Question: I've used ASP.NET MVC5 in my project and I've used custom model binding in it.
when I'm getting the value of IsActive property in my model, I faced a problem.IsActive value must be "true" or "false" but I got
How can I get the correct value?
'''
public class BaseModelBinder<TModel> : IModelBinder where TModel : class, new()
{
public virtual object BindModel(ControllerContext controllerContext, ModelBindingContext bindingContext)
{
TModel model = (TModel)bindingContext.Model ?? new TModel();
ICollection<string> propertyNames = bindingContext.PropertyMetadata.Keys;
foreach (var propertyName in propertyNames)
{
var value = GetValue(bindingContext, propertyName);
model.SetPropertyValue(propertyName, value);
}
return model;
}
private string GetValue(ModelBindingContext context, string name)
{
name = (context.ModelName == "" ? "" : context.ModelName + ".") + name;
ValueProviderResult result = context.ValueProvider.GetValue(name);
if (result == null || result.AttemptedValue == "")
{
return "<Not Specified>";
}
else
{
return (string)result.AttemptedValue;
}
}
}
'''

>
'''
@using System.ComponentModel
@using Kendo.Mvc.UI
@model Jahan.Blog.ViewModel.ArticleViewModel
@{
ViewBag.Title = "Edit";
}
<h2>Edit</h2>
@using (Html.BeginForm())
{
@Html.AntiForgeryToken()
<div class="form-horizontal">
<h4>Article</h4>
<hr />
@Html.ValidationSummary(true)
<div class="form-group">
@Html.LabelFor(model => model.IsActive, htmlAttributes: new { @class = "control-label col-md-2" })
<div class="col-md-10">
@Html.CheckBoxFor(model => model.IsActive)
@Html.ValidationMessageFor(model => model.IsActive)
</div>
</div>
<div class="form-group">
@Html.LabelFor(model => model.IsActiveNewComment, htmlAttributes: new { @class = "control-label col-md-2" })
<div class="col-md-10">
@Html.CheckBoxFor(model => model.IsActiveNewComment)
@Html.ValidationMessageFor(model => model.IsActiveNewComment)
</div>
</div>
<div class="form-group">
<div class="col-md-offset-2 col-md-10">
<input type="submit" value="Save" class="btn btn-default" />
</div>
</div>
</div>
}
<div>
@Html.ActionLink("Back to List", "Index")
</div>
'''
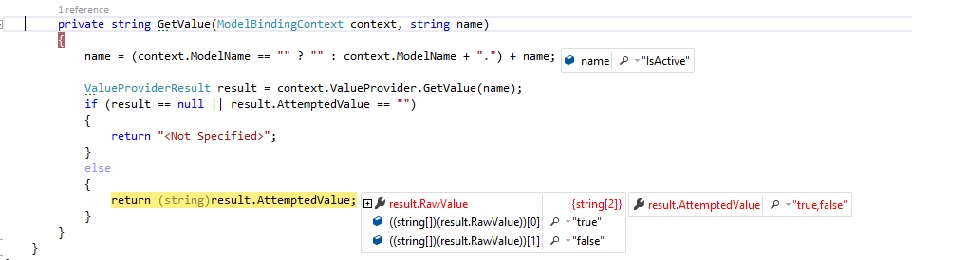
Answer: You haven't included you view, but I suspect your using 'CheckBoxFor()' which renders 2 inputs with the same name, the first is a checkbox and the second is a hidden input (which is used because unchecked check boxes do not post back and this ensures the default value is posted). The 'DefaultModelBinder' ignores the second value if its present.